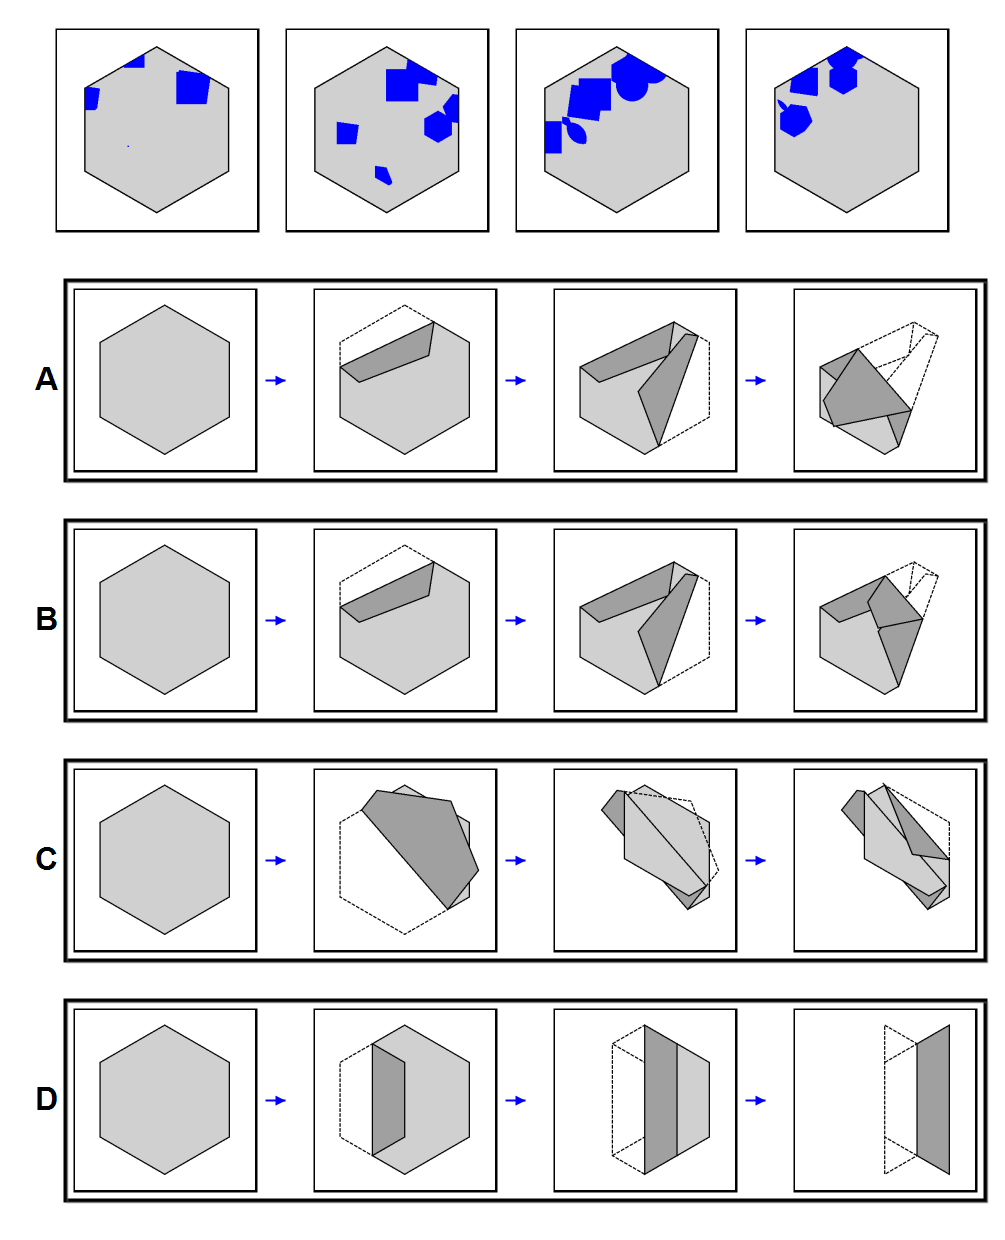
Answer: C